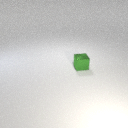
small green metal cube